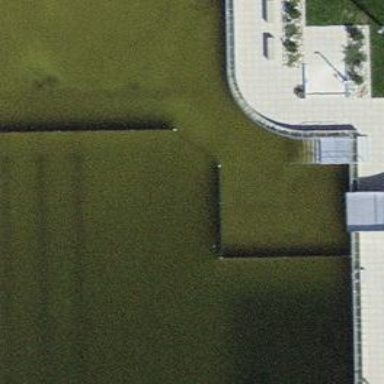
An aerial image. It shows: Outdoor swimming pool for leisure and sport activities.